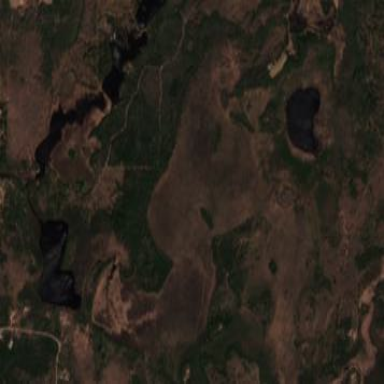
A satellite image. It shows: Bog wetland.